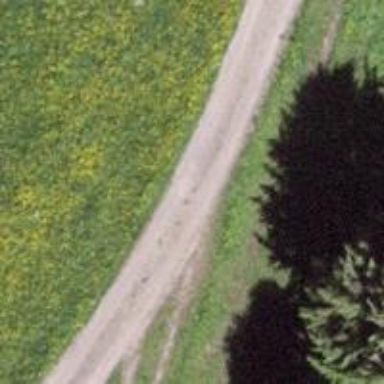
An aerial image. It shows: Grass track with grade 5 tracktype.